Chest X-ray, AP view. Patient: 62 years old, sex M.
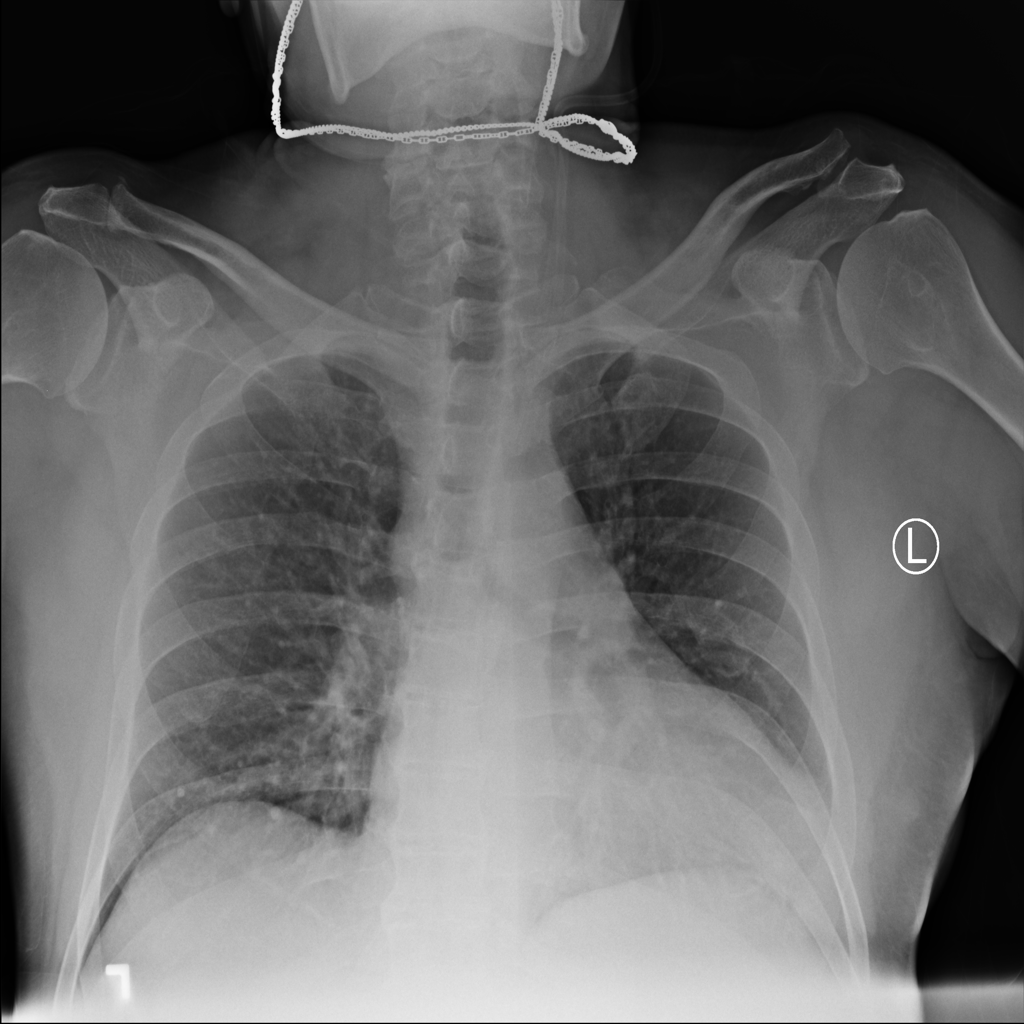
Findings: No Finding